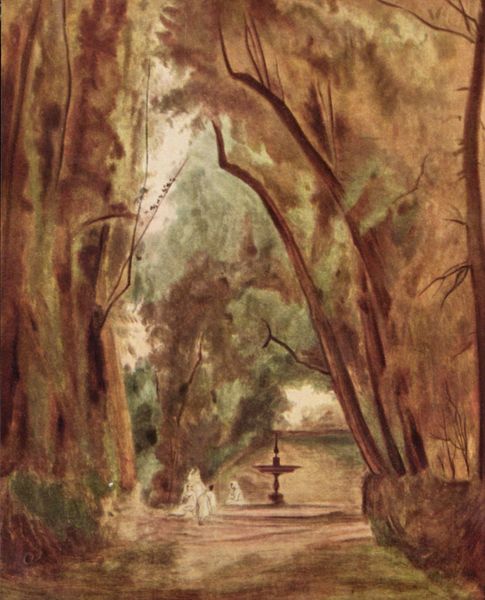
Titel: Im Park der Villa Borghese
Künstler: Karl Blechen
Standort: Berlin
Institution: Alte Nationalgalerie
Schlagwörter: baum, blätter, dunkel, gemälde, himmel, laub, schatten, weiß, wolken, aquarell, baumstämme, bäume, frauen, grün, landschaft, menschen, mädchen, ocker, sand, sitzen, äste, braun, frankreich, frau, hell, holz, kleid, licht, männer, schwarz, ausblick, gras, park, rasen, weg, wiese, beige, malerei, mensch, stein, ast, baumstamm, erde, ferne, horizont, natur, stamm, strauch, zweige, busch, büsche, kirche, pfad, sonne, sträucher, boden, figur, realismus, kind, person, gotik, wald, brunnen, garten, schalen, springbrunnen, italien, perspektive, studie, warm, hang, mauer, allee, hecke, linien, figuren, romantik, stämme, freizeit, glatt, hoch, geheimnisvoll, schneise, helligkeit, kreuz, spaziergang, linie, geheimnis, zweig, denkmal, moos, lichtung, rom, verschwommen, rinde, dicht, tränke, femme, weich, gravure, ombre, hohlweg, waldweg, foret, paysage, fleur, laube, alleee, schutz, enfant, arbres, pont, chemin, encre, lavis, krez, blödmann, fontaine, astwerk, fru, verwaschen, aquarelle, lithographie, etude, vogeltränke, treffpunkt, lichtung], vogelbad, printemps, renoir, 19. jahrhundert, personnage, bl#tter, geheimnisvol, 1831, personne, f^^oret, sfamilie